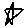
Label: star